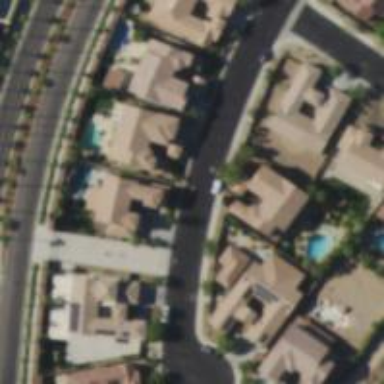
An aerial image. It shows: Residential road.